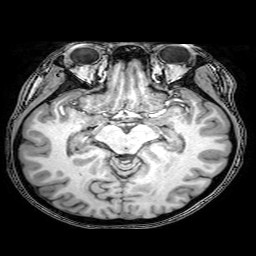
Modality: T1w
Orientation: coronal
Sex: female
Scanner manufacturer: philips
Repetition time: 0.008155 s
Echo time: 0.00374 s